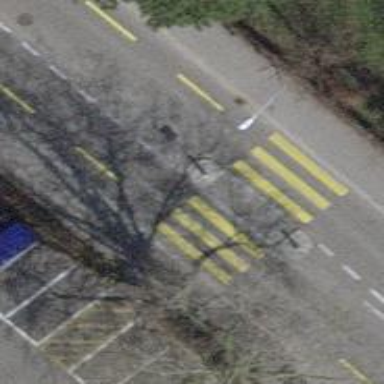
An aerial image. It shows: Uncontrolled zebra crossing with central island.